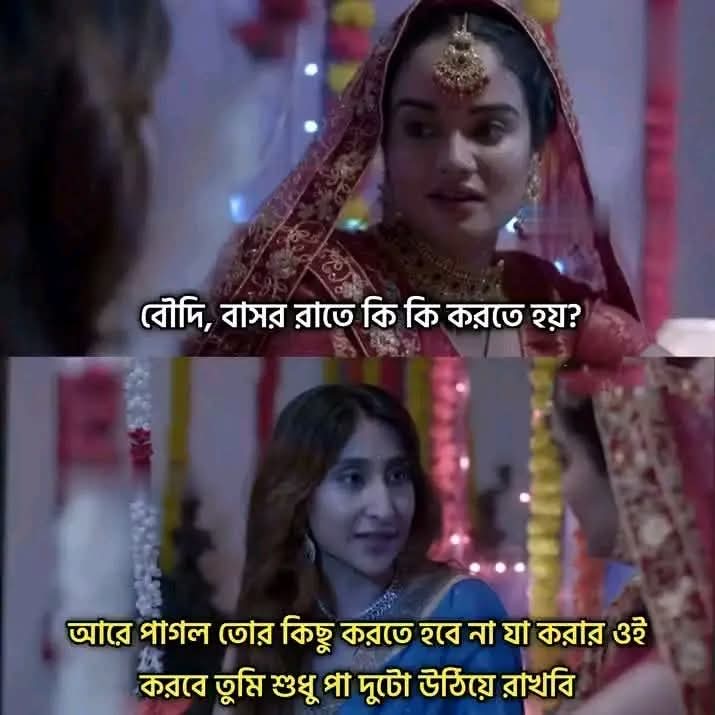
Text: বৌদি, বাসর রাতে কি কি করতে হয়?
আরে পাগল তোর কিছু করতে হবে না যা করার ওই করবে তুমি শুধু পা দুটো উঠিয়ে রাখবি
Label: Hate
Hate category: Personal Offence
Targeted group: Individual